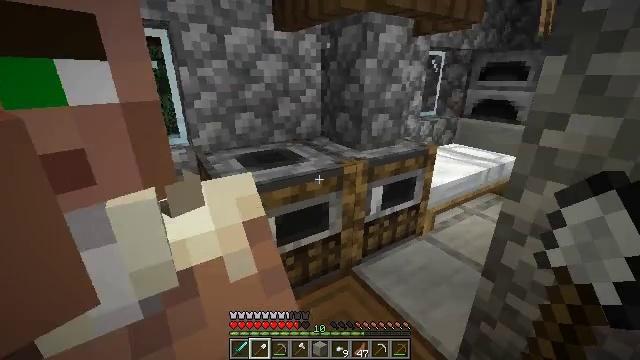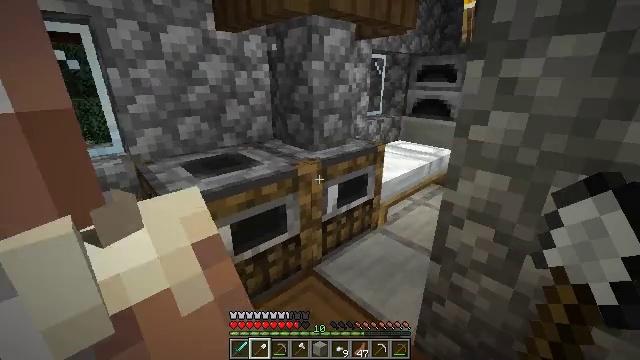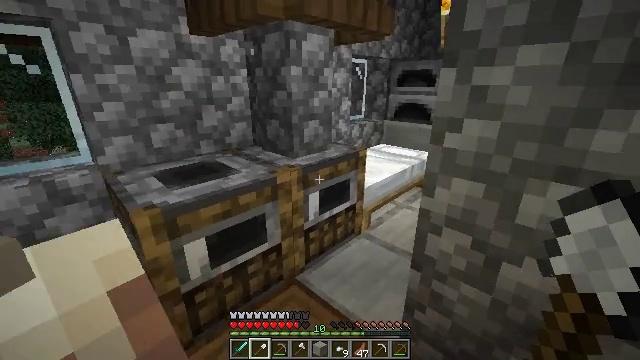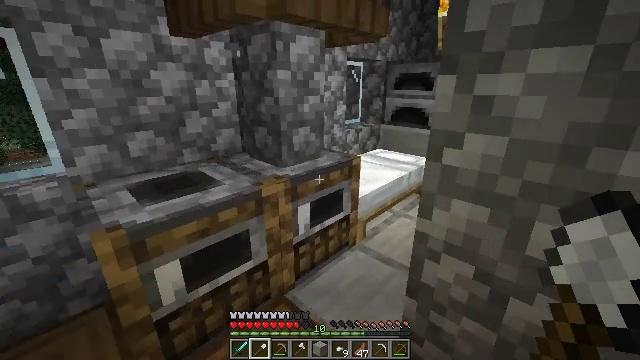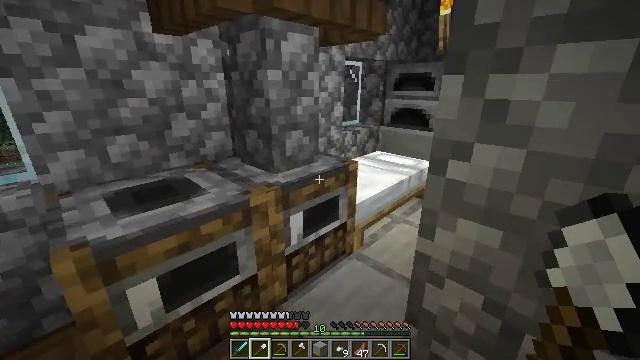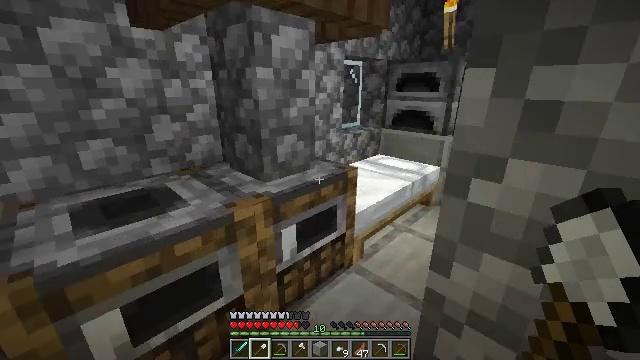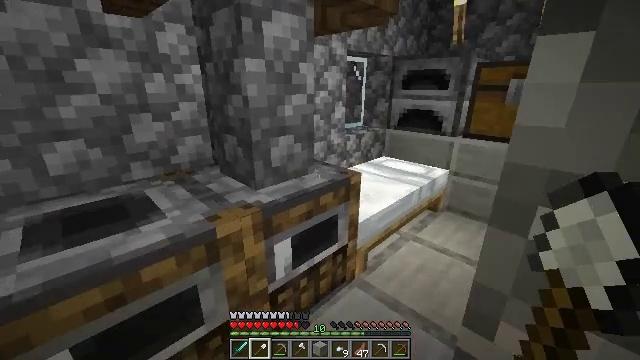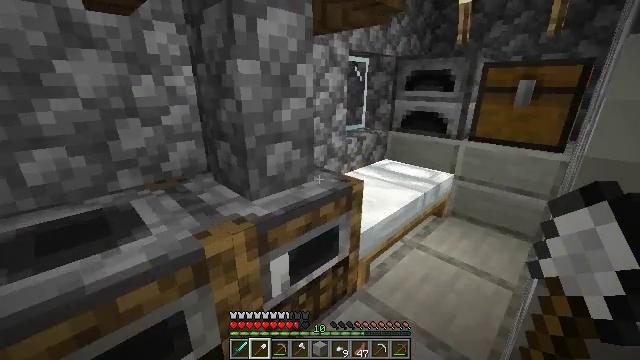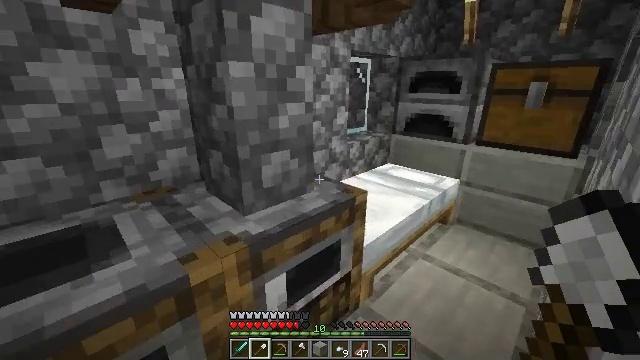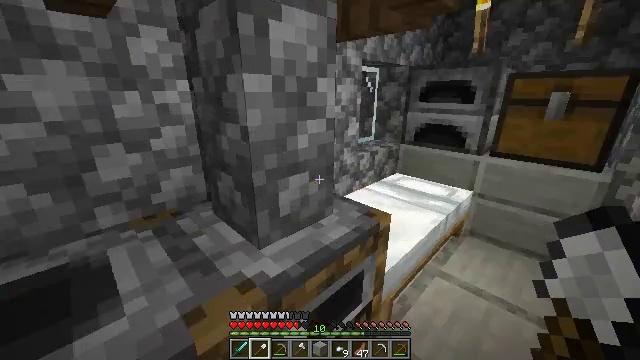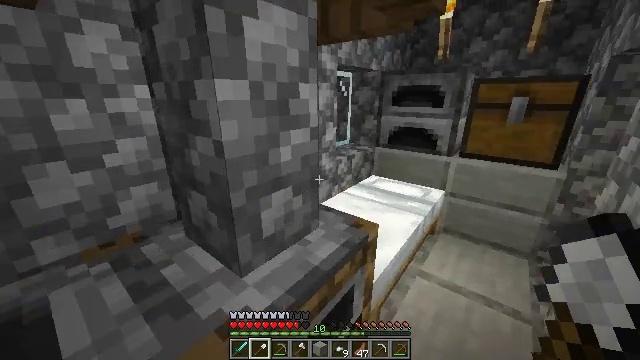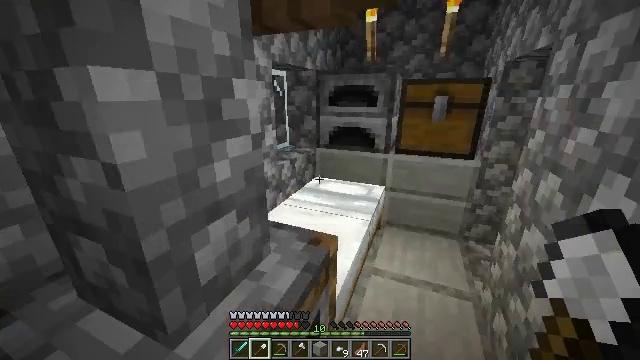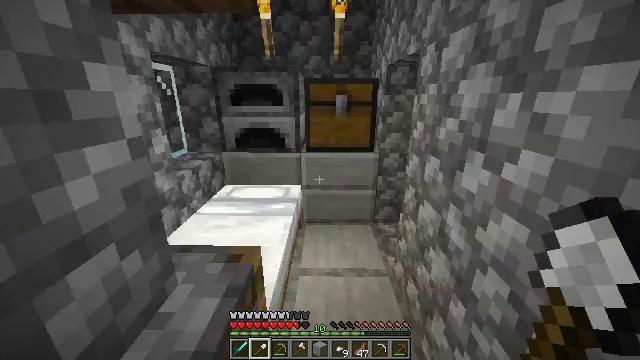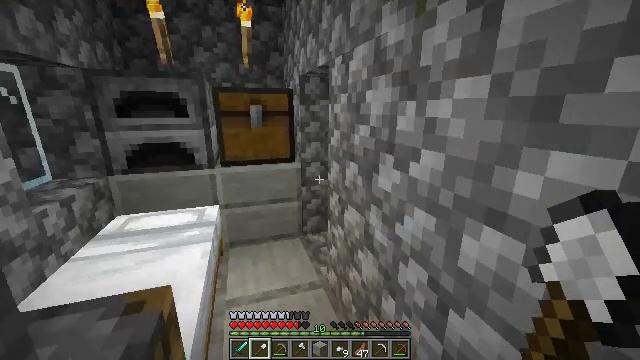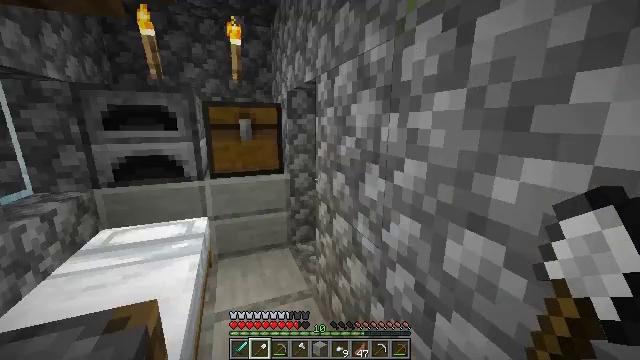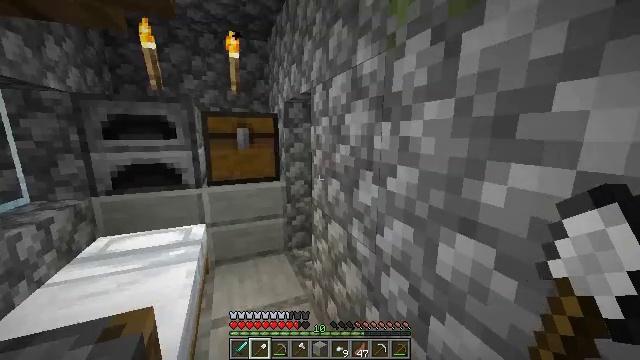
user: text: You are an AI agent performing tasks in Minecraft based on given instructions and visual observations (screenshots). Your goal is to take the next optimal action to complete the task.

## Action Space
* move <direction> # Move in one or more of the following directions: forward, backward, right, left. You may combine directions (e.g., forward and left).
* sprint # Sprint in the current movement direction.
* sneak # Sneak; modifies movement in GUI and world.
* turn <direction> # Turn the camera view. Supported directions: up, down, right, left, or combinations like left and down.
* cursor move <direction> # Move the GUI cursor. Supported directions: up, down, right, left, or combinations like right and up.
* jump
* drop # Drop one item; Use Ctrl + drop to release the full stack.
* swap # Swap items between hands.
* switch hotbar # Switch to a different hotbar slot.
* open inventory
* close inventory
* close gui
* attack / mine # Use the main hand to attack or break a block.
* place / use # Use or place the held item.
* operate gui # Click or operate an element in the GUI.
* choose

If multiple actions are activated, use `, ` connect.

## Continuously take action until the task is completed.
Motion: motion action
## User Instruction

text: Mine the spruce trapdoor by breaking it.
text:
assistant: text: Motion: turn right
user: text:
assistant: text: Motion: move forward, turn right
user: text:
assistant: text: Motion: move forward
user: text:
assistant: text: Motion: move forward
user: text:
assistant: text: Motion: move forward
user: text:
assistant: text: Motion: move forward
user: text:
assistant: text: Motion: move forward
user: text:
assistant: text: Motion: move forward, sprint
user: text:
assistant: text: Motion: move forward, sprint
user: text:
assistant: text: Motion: move forward, sprint, turn right
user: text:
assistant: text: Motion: turn right
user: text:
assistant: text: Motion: turn right
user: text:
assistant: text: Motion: turn right and up
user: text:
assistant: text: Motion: turn right and up
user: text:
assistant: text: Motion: turn right and up
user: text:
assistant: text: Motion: no_op
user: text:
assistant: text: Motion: turn left and down
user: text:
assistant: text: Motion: turn left and down
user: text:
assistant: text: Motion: turn left
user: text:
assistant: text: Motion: turn left
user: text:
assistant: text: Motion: turn left
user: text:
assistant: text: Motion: turn left and down
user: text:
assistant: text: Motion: no_op
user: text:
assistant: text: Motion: turn right
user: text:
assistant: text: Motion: no_op
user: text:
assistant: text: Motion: no_op
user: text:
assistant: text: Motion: turn left
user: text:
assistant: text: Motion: turn left
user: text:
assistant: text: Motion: no_op
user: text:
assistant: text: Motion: turn left